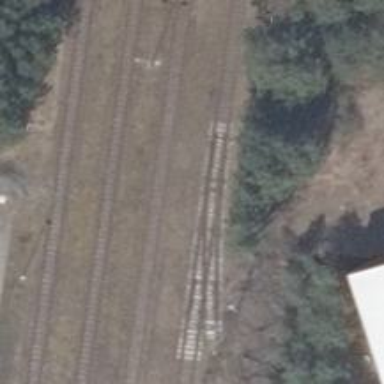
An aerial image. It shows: Railway switch with the turnout side on the left.